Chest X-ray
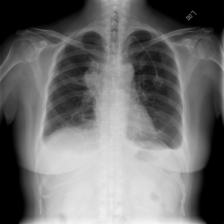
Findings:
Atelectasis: negative
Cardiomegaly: negative
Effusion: positive
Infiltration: negative
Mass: positive
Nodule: negative
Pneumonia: negative
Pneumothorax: negative
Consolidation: negative
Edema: negative
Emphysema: negative
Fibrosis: negative
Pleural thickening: negative
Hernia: negative